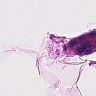
Metastatic tissue present: no